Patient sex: M
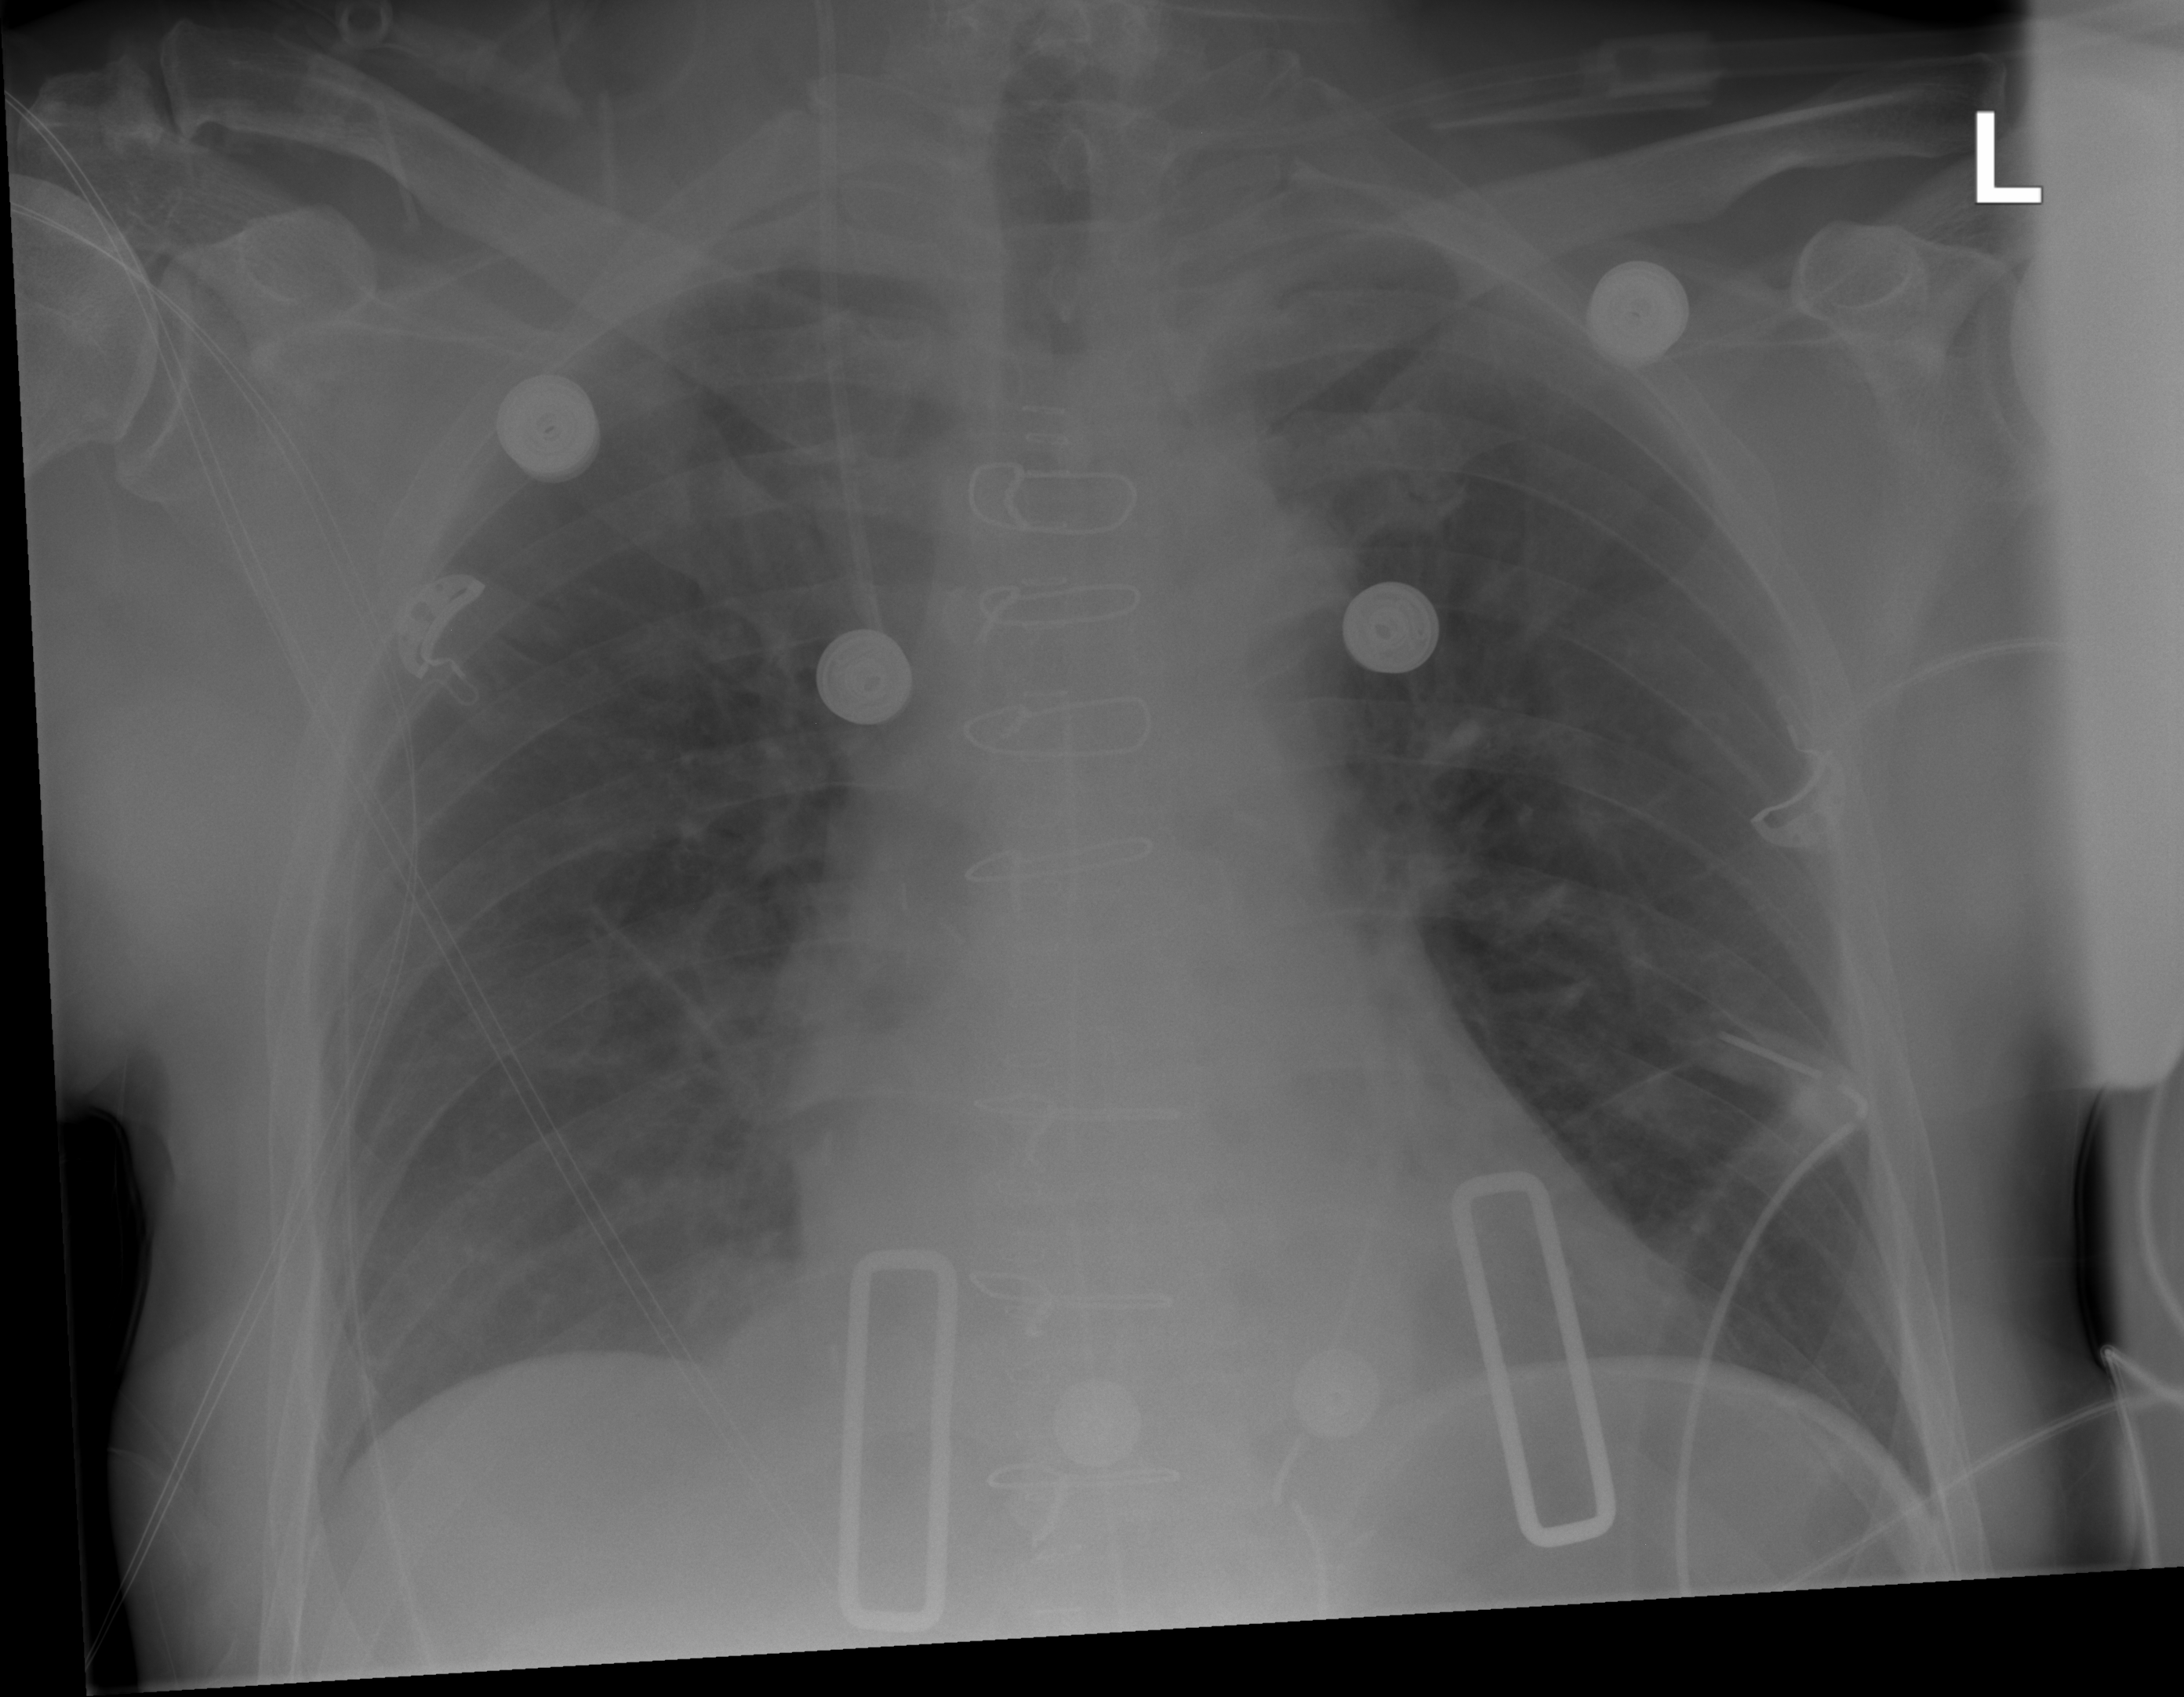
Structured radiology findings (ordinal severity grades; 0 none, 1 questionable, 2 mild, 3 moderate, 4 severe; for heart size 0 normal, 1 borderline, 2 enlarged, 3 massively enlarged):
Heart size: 0
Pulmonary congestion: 0
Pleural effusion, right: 0
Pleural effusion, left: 0
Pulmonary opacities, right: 0
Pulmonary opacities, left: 0
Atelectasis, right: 0
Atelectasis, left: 0